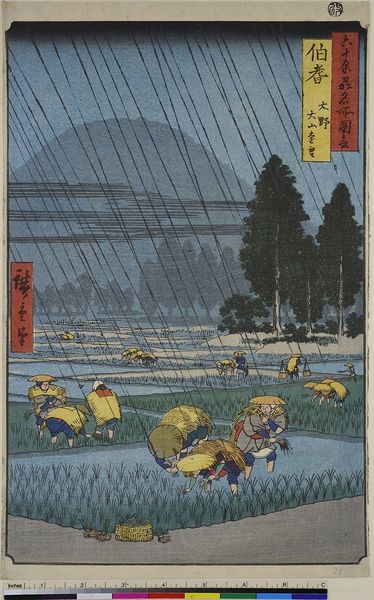
Titel: Die Provinz Hoki: große Felder und Aussicht auf den Berg Daisen, Blatt 41 aus der Serie: Berühmte Orte der rund 60 Provinzen
Künstler: Utagawa Hiroshige
Standort: Hamburg
Institution: Museum für Kunst und Gewerbe Hamburg
Schlagwörter: berg, blau, wolken, bäume, gelb, hüte, bauern, holzschnitt, getreide, korn, berge, gebirge, baumreihe, schriftzug, arbeiter, japanisch, regen, druckgraphik, druckgrafik, ackerbau, gebückt, zeit, farbholzschnitt, maßstab, wassser, reis, edo, reisfeld, reproduktionen, druckerzeugnisse, agrikultur, cerealie, ukiyo, meisfeld